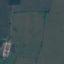
Label: Pasture